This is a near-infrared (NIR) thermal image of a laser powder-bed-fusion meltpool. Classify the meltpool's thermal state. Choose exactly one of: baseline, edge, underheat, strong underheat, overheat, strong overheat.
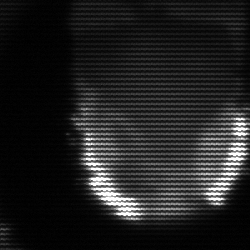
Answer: baseline